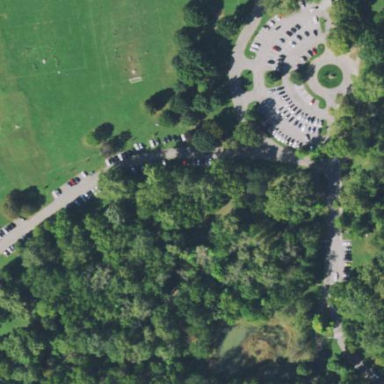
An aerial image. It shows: Picnic site for tourists.